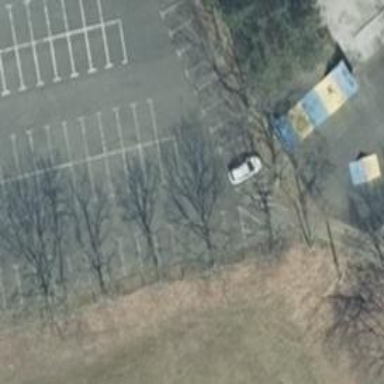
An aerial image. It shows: Asphalt parking aisle off service road.